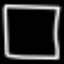
Label: square